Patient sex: F
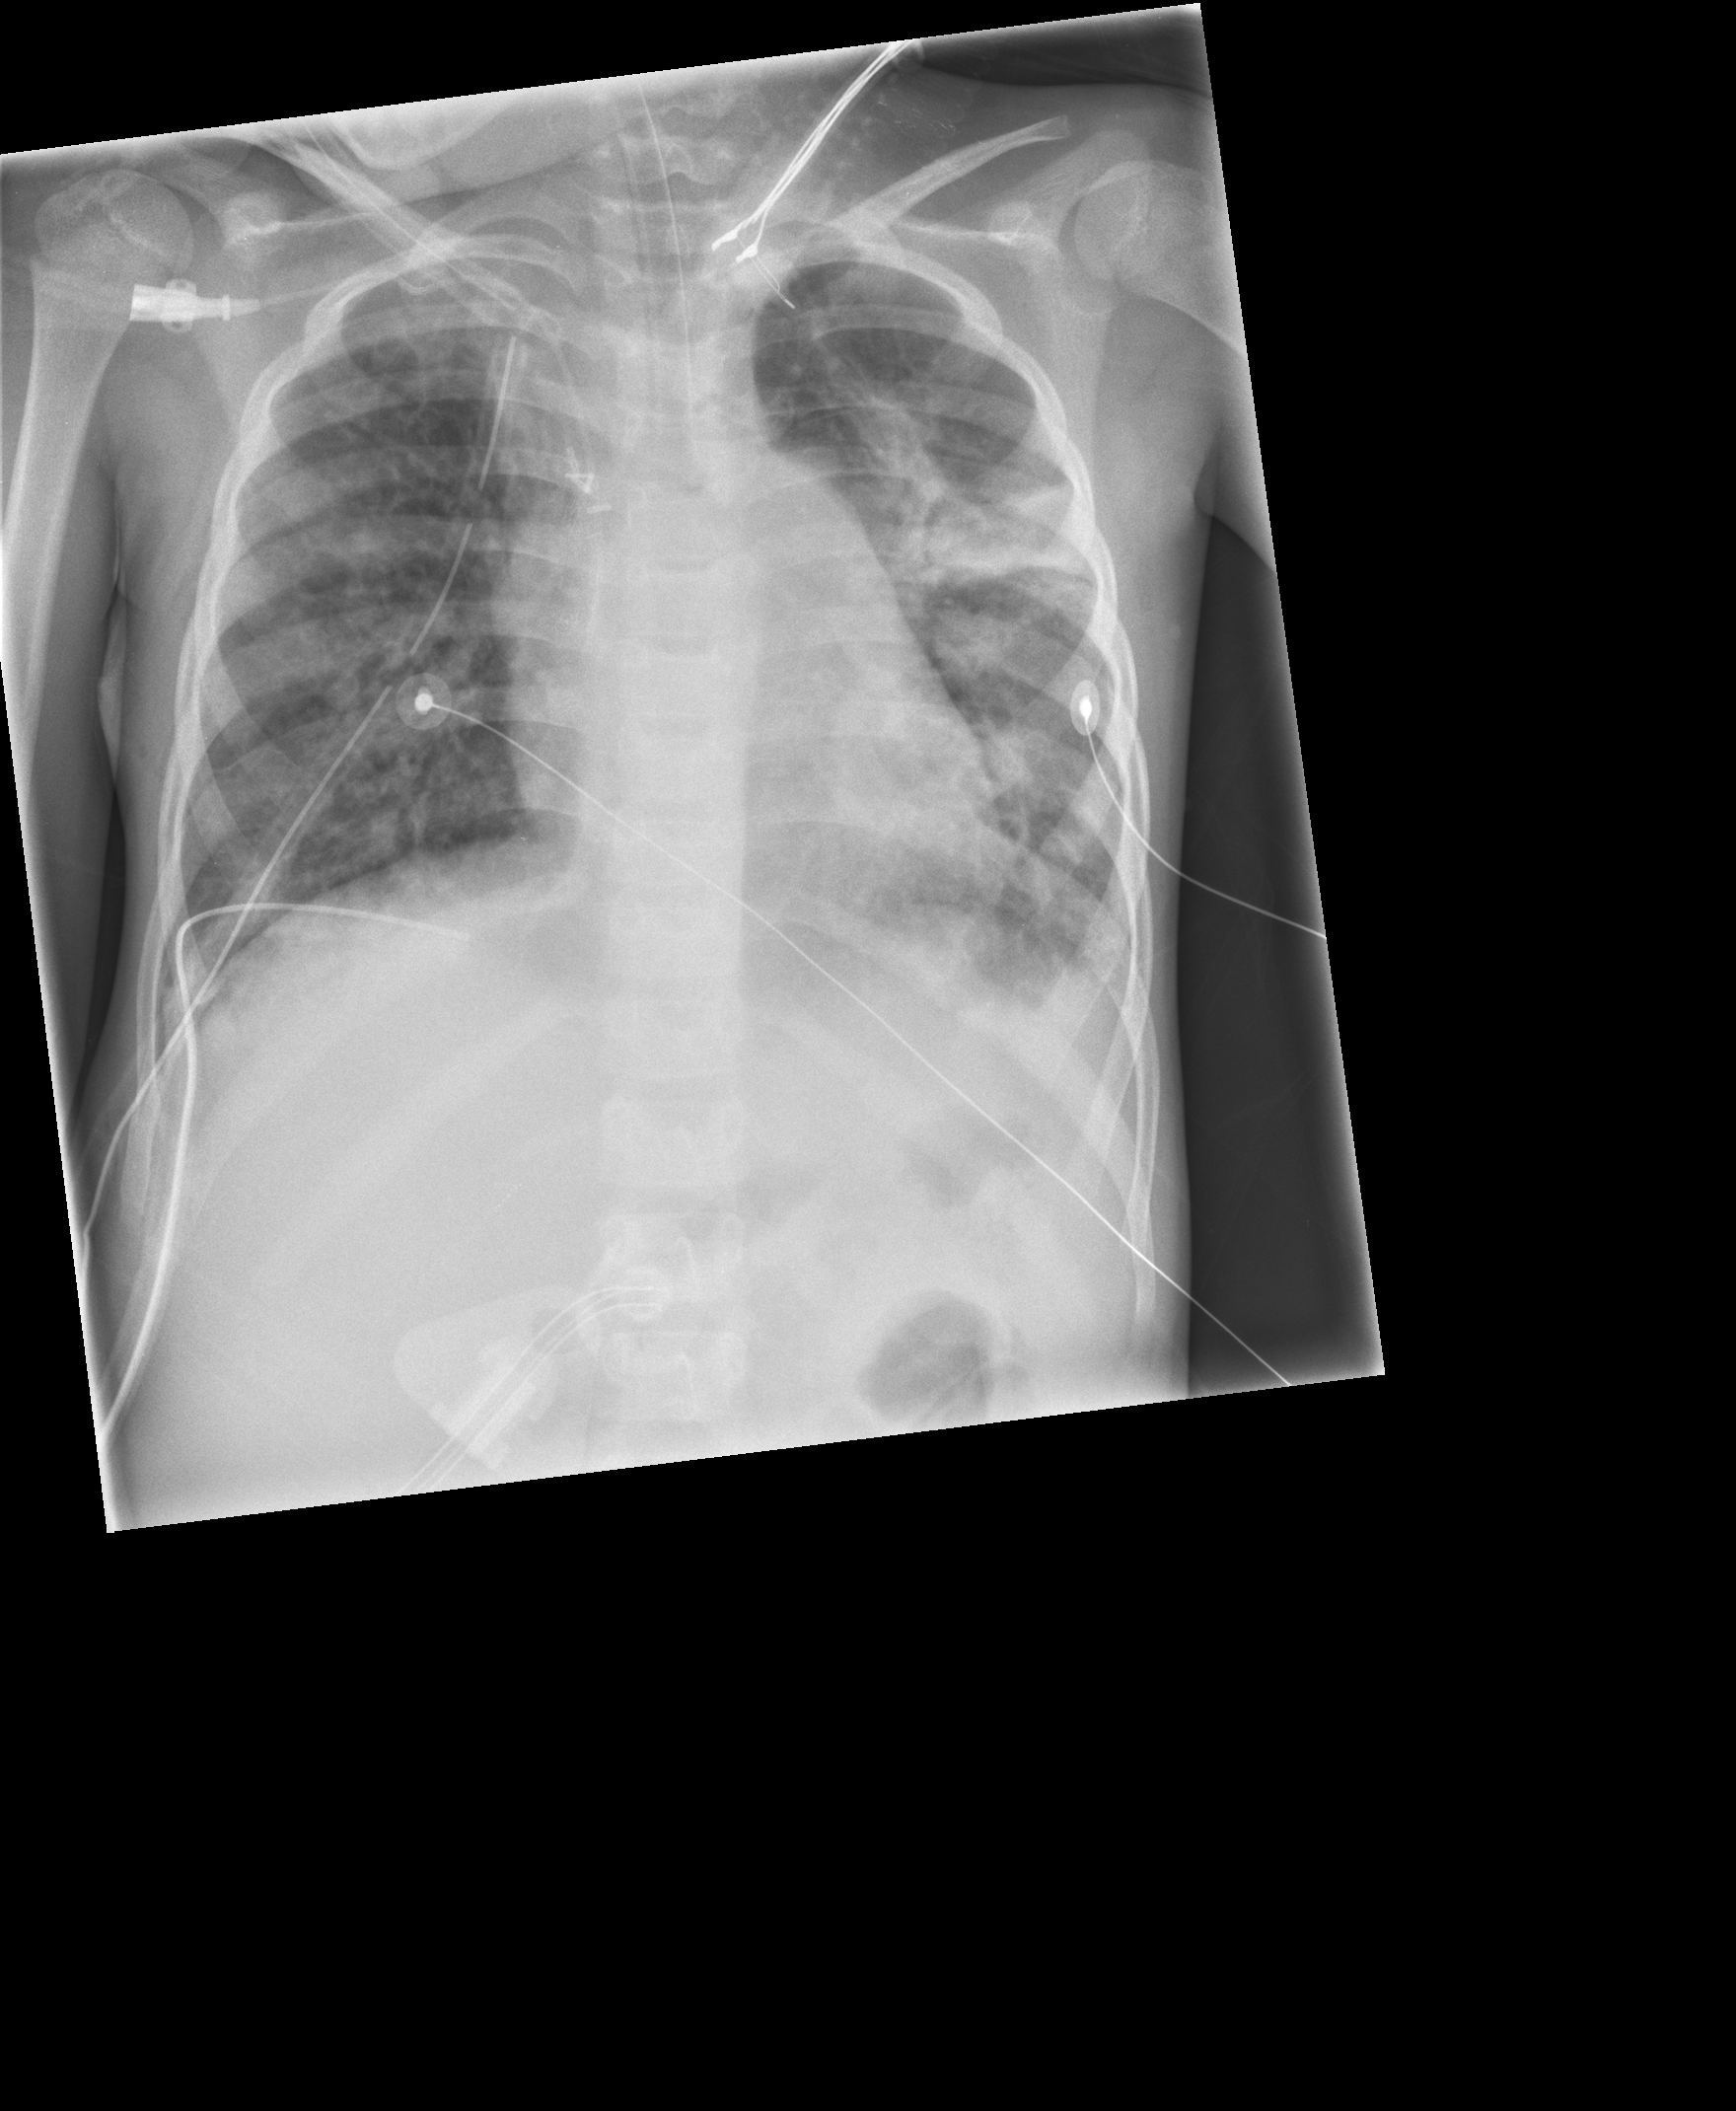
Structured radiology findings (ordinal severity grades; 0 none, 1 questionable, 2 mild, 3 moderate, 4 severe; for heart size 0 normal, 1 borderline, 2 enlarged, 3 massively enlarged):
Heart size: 0
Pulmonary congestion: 2
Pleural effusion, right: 0
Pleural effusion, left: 2
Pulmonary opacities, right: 0
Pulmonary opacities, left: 2
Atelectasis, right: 0
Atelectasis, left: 2